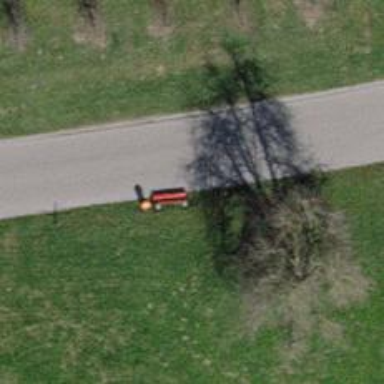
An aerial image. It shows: Bench.